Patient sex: M
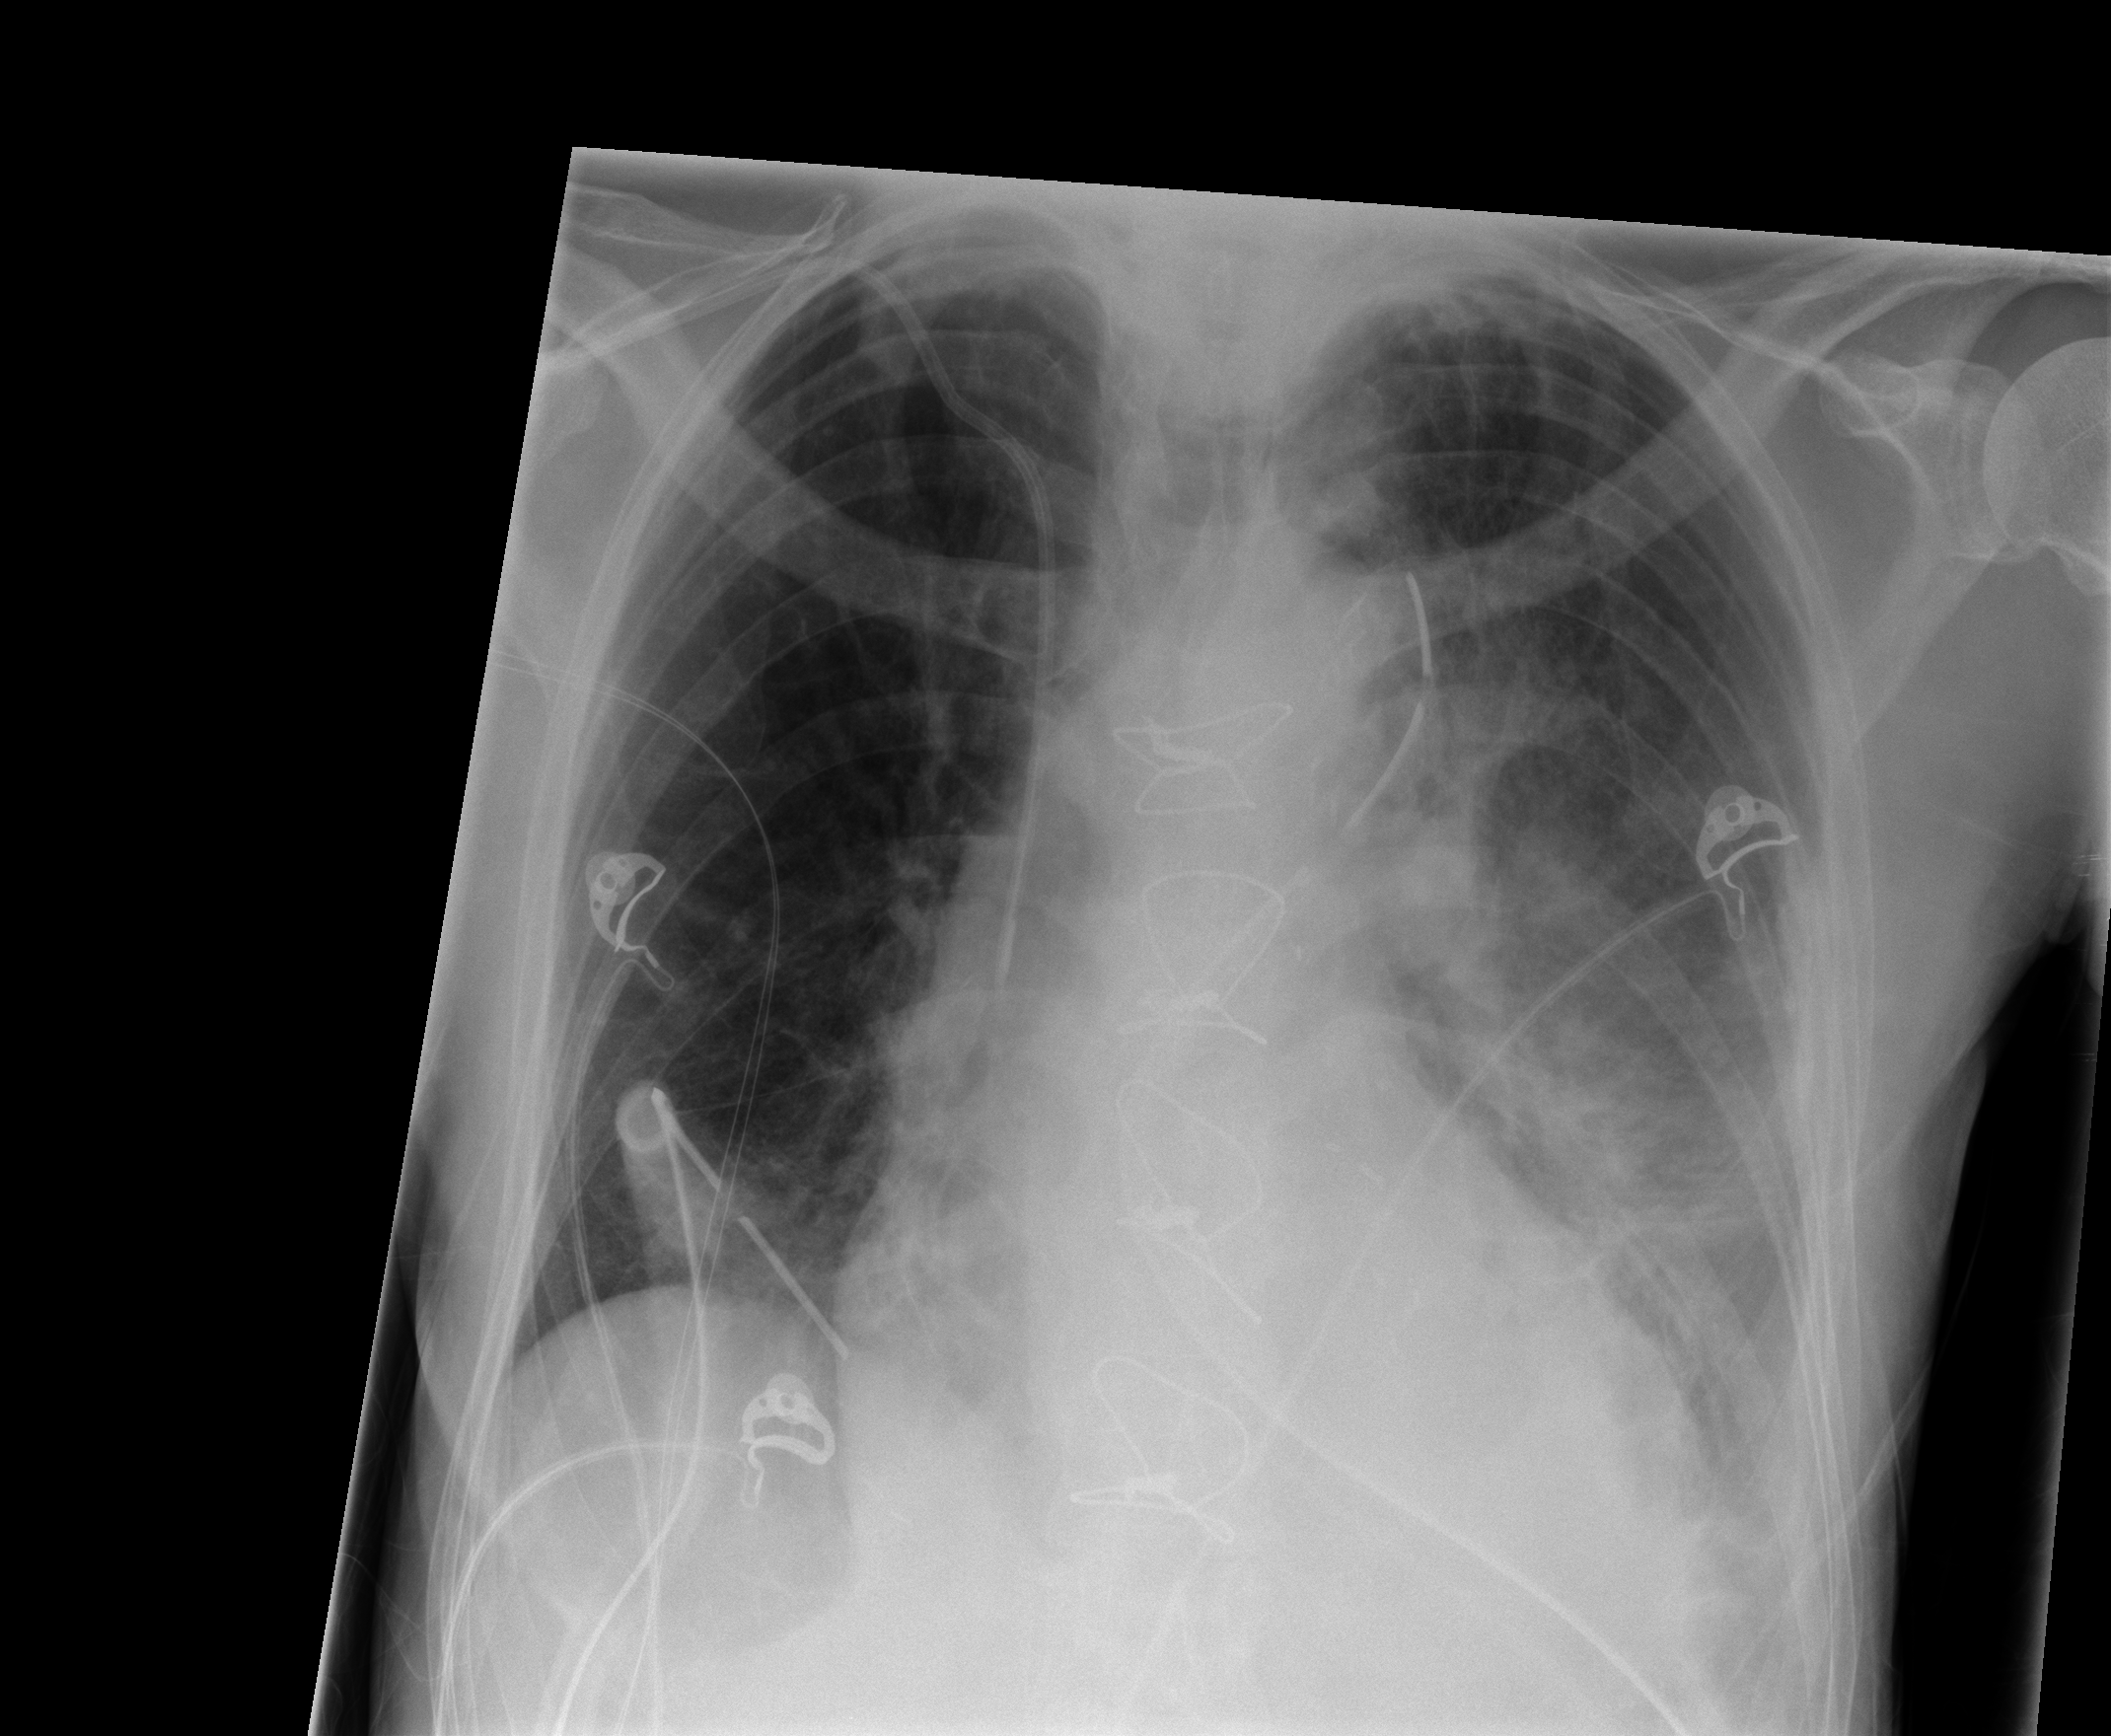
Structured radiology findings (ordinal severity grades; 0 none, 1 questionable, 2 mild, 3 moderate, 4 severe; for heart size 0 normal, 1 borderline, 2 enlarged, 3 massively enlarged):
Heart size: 2
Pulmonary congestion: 1
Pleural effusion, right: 0
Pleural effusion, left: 1
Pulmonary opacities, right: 1
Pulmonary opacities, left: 3
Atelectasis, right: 2
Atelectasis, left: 2